Question: If i am going to delete employee if employee is logged in after deleting or disable his/her account how he will automatically logout from his account

How employee automatically logout after account deletion happen from admin side
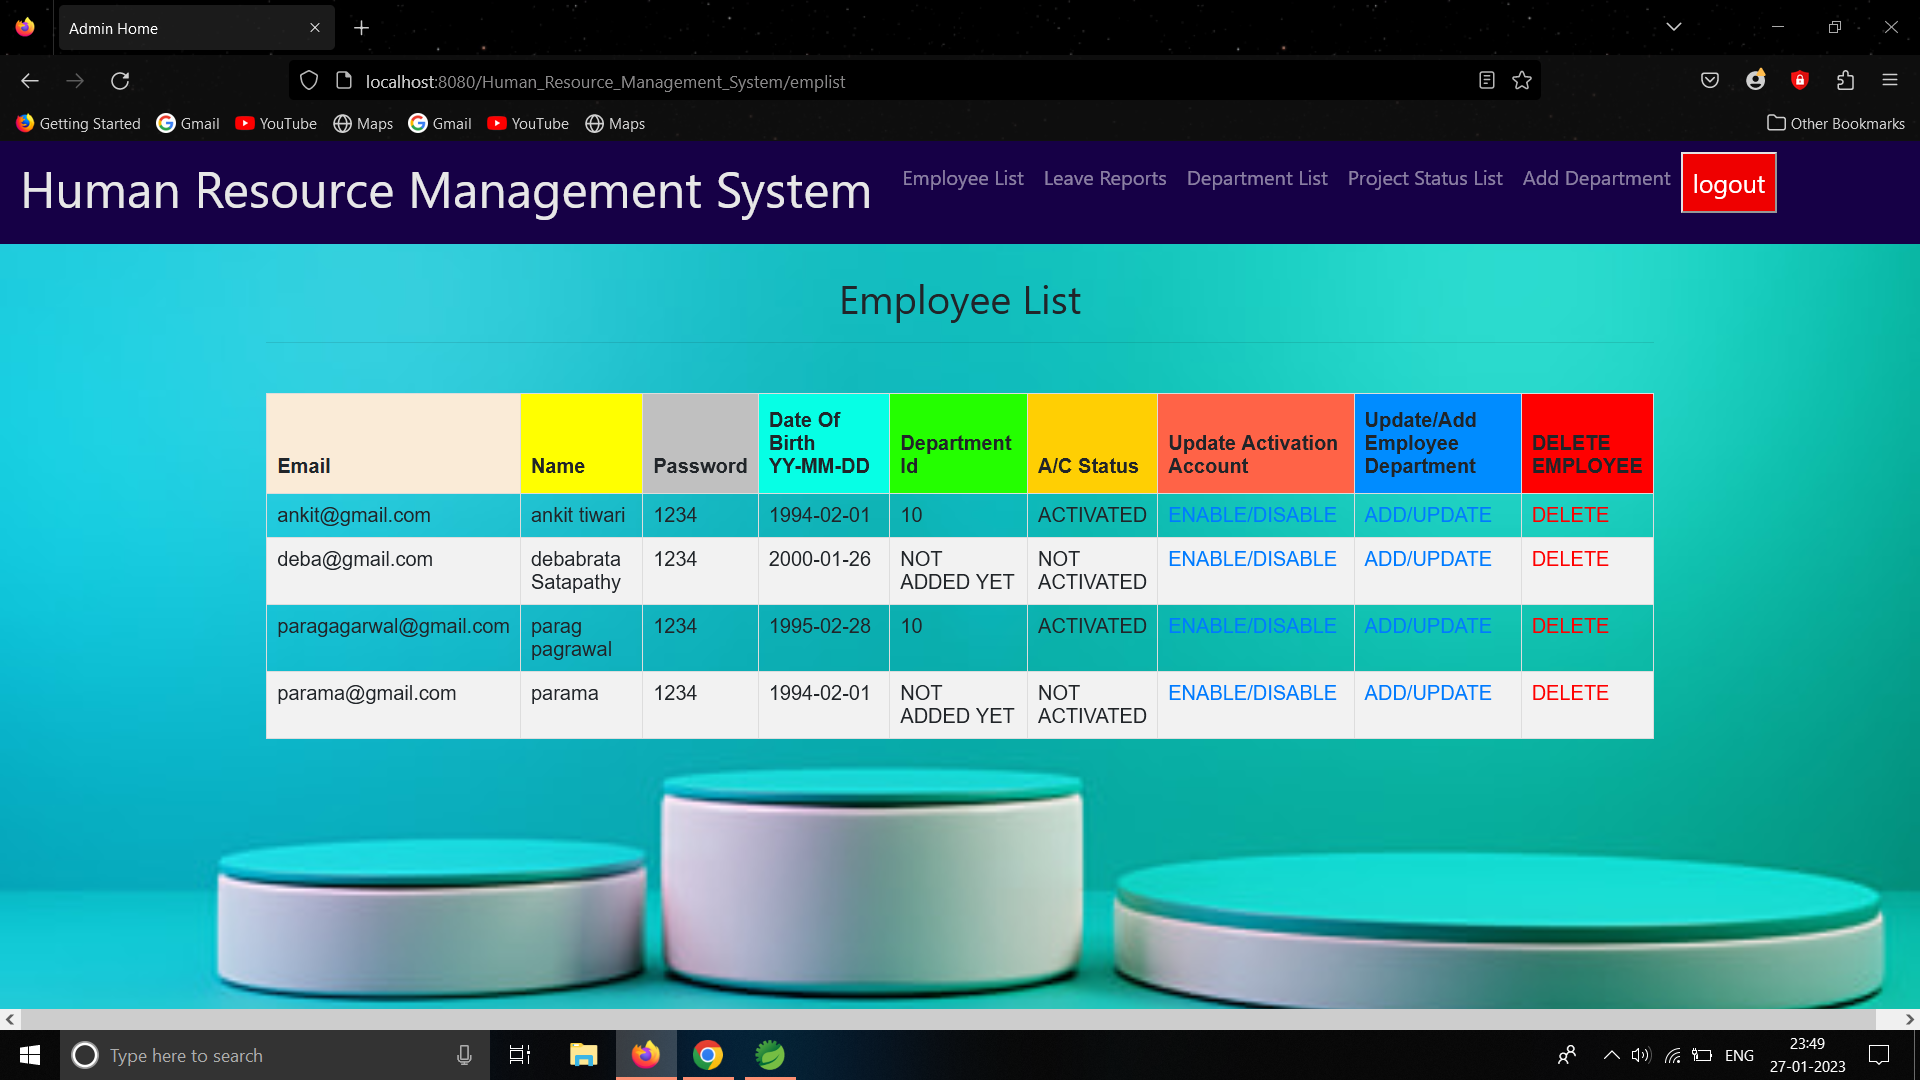
Answer: To logout the user, you'll need to send a push message which in turn basically triggers the submit of a hidden logout form. You can do this via a web socket. A kickoff example can be found in this answer: <URL>.
To logout the user, you'll need to implement a <URL>:
'''
@WebFilter("/whatever_url_pattern_covering_your_restricted_pages/*")
public class YourLoginFilter extends HttpFilter {
@Override
public void doFilter(HttpServletRequest request, HttpServletRequest response, FilterChain chain) throws IOException, ServletException {
HttpSession session = request.getSession(false);
YourUser user = (session == null) ? null : (YourUser) session.getAttribute("user");
if (user == null) {
// No logged-in user found, so redirect to login page.
response.sendRedirect(request.getContextPath() + "/login");
} else {
// Logged-in user found, so validate it.
if (yourUserService.isValid(user)) {
// User is still valid, so continue request.
chain.doFilter(request, response);
} else {
// User is not valid anymore (e.g. deleted by admin), so block request.
response.sendRedirect(request.getContextPath() + "/blocked");
}
}
}
}
'''